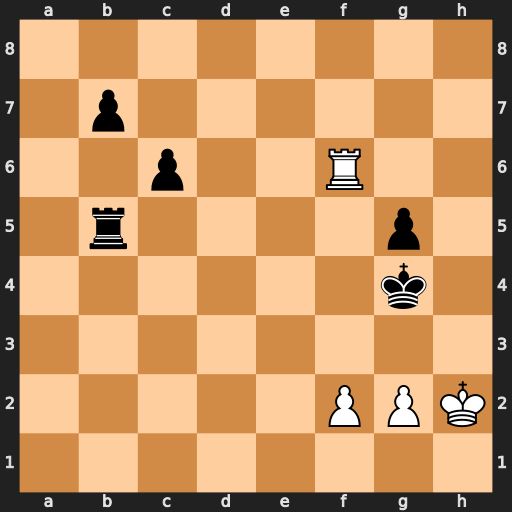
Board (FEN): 8/1p6/2p2R2/1r4p1/6k1/8/5PPK/8
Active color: w
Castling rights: -
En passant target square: -
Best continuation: f3+ Kh5 g4+ Kh4 Rh6#